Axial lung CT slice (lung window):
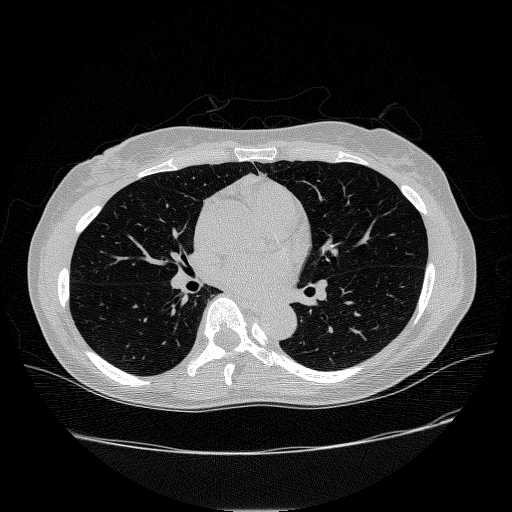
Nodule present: no